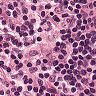
Metastatic tissue present: no